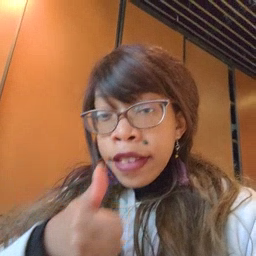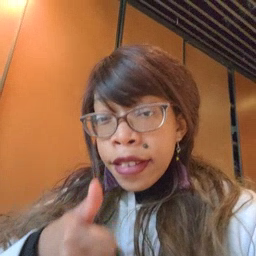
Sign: every